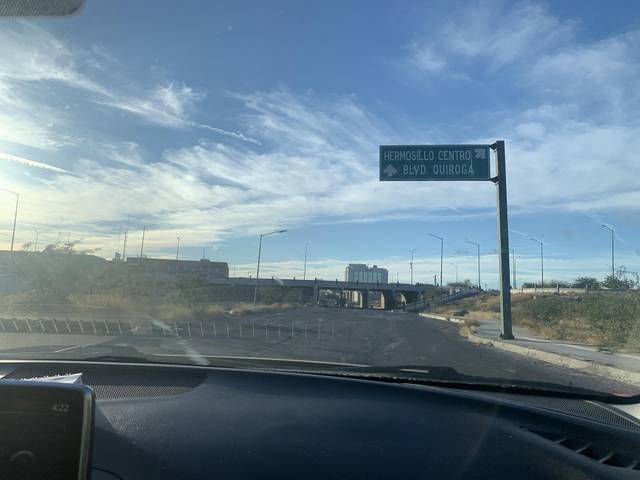
Region: Mexico
Coordinates: 29.069, -110.954